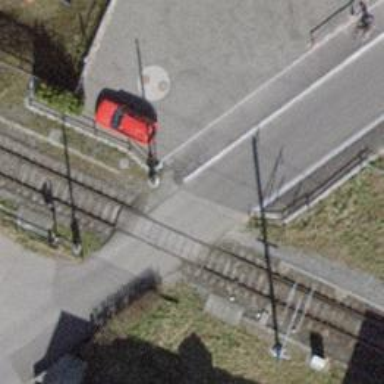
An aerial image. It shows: Level crossing on the railway with lights and full barrier.